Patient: sex M, age 29
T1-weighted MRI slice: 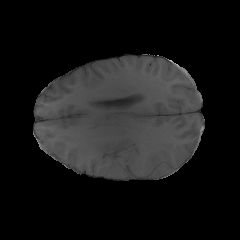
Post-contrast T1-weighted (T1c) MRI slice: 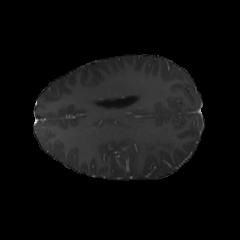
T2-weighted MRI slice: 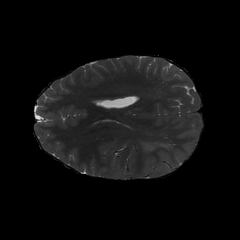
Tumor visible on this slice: yes
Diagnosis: Astrocytoma, IDH-mutant
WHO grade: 4